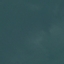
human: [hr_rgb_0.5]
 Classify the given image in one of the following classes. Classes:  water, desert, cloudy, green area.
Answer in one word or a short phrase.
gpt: water